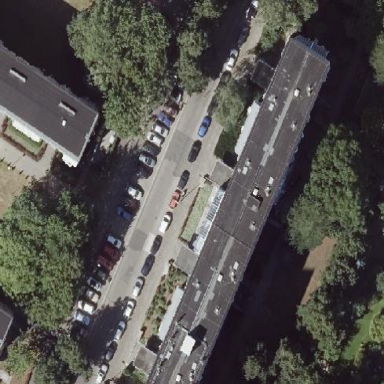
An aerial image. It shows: Part of building is shown in the image.